Question: I have to export some data to excel.I have done the exporting data, which get from a sql query and bind them to a grid view and after that exporting that grid view to excel. It works fine.
But the issue is when there are some additional information to display in the excel sheet just like below (), How can I add them to the top of the excel sheet before my data list.

Are there any libraries available to do this.. Plzz help...
And this is a ASP.NET application.
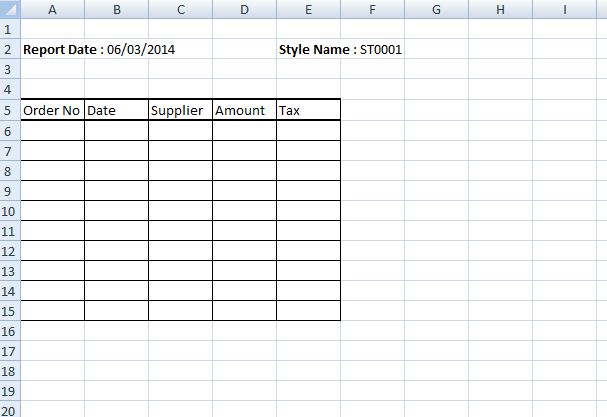
Answer: Take a look at <URL> library.
You can easily bind resultset returned by SQL query to worksheet and insert new row at desired position.
'''
private void DumpExcel(DataTable tbl)
{
using (ExcelPackage pck = new ExcelPackage())
{
//Create the worksheet
ExcelWorksheet ws = pck.Workbook.Worksheets.Add("Demo");
//Load the datatable into the sheet, starting from cell A1.
ws.Cells["A1"].LoadFromDataTable(tbl, true);
ExcelWorksheet.InsertRow(int rowFrom, int rows, intCopyStylesFromRow);
Response.ContentType = "application/vnd.openxmlformats-officedocument.spreadsheetml.sheet";
Response.AddHeader("content-disposition", "attachment; filename=ExcelDemo.xlsx");
Response.BinaryWrite(pck.GetAsByteArray());
}
}
'''